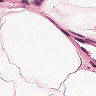
Metastatic tissue present: no